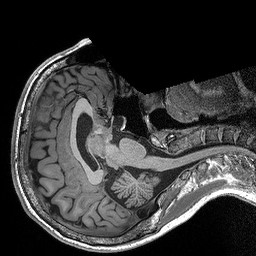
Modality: T1w
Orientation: axial
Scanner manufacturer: siemens
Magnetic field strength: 3 T
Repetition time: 2.3 s